Question: I have a 'DialogViewController' with many elements and a search bar. When a user taps between the search bar and the cancel button fast, the 'Elements' node of the 'Section' in the following 'MonoTouch.Dialog.Elements.cs' code is sometimes null so it throws an error and the app is torn down by the OS. Is there a work around?
From 'Elements.cs', latest Git version. Only happens on a real device.

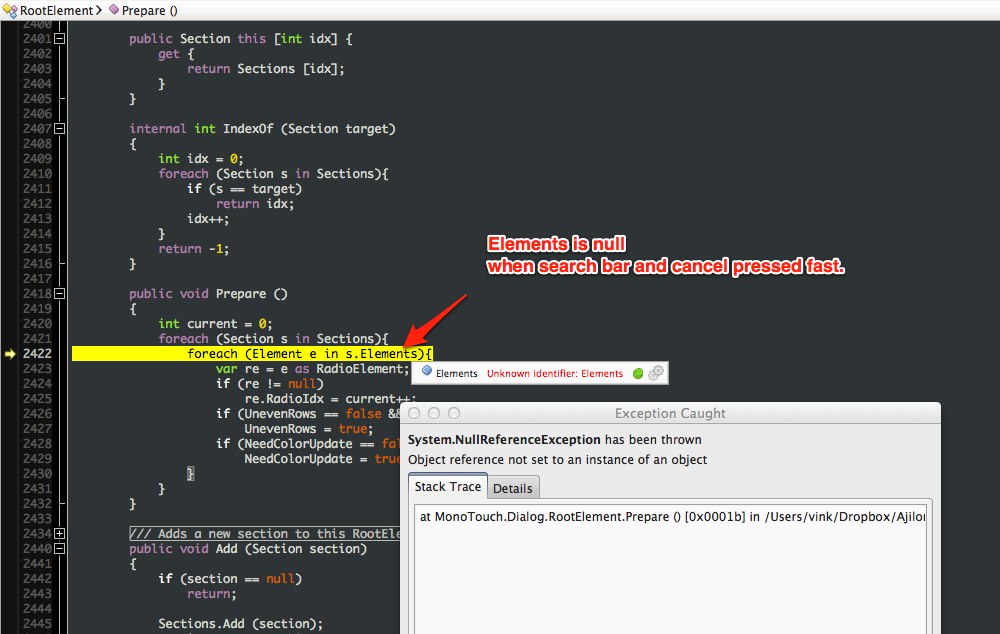
Answer: To turn this into an answer - I think this is a bug.
I have filed it at:
- <URL>
And produced a sample which reproduces the bug at:
- <URL>
I think it may be a threading synchronisation issue where the thread is trying to access the Root.Elements but they have been removed by the Cancel button.